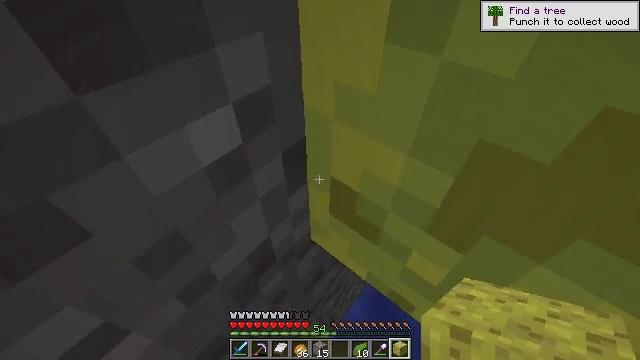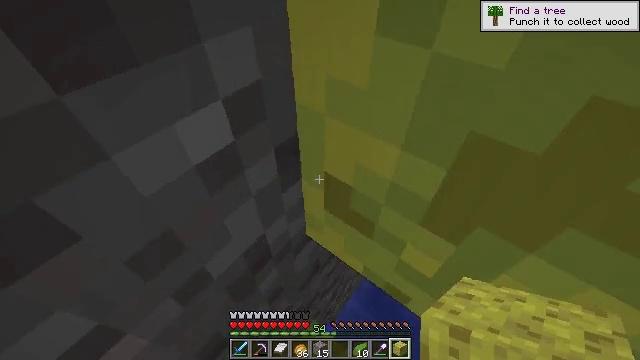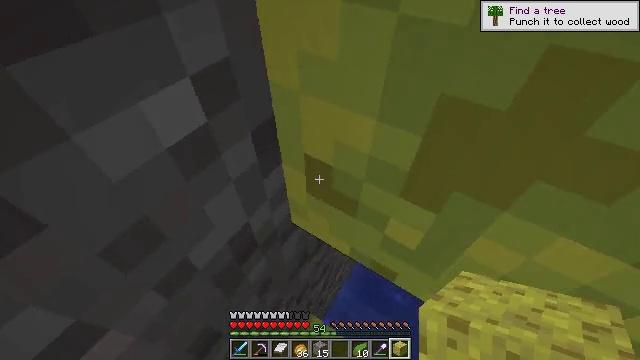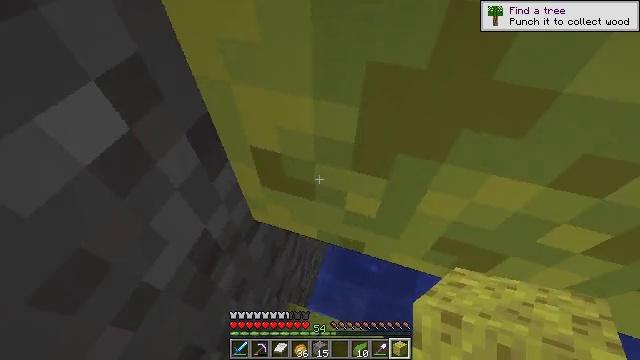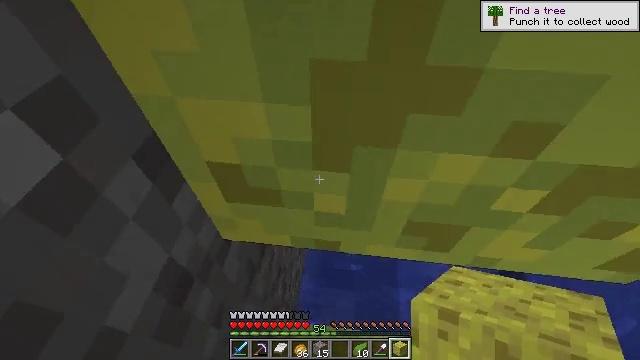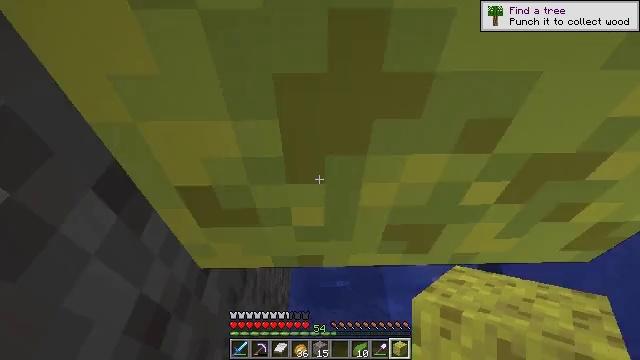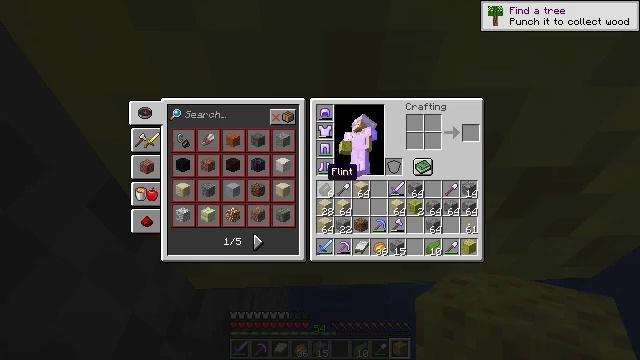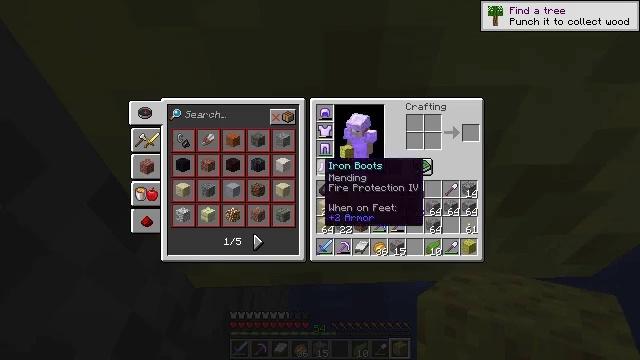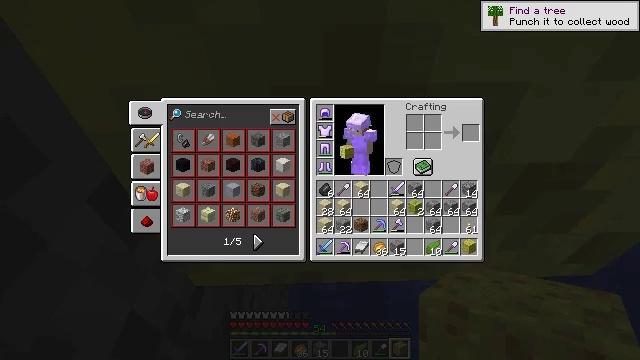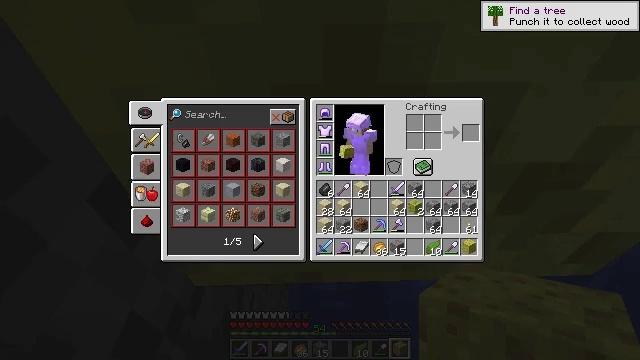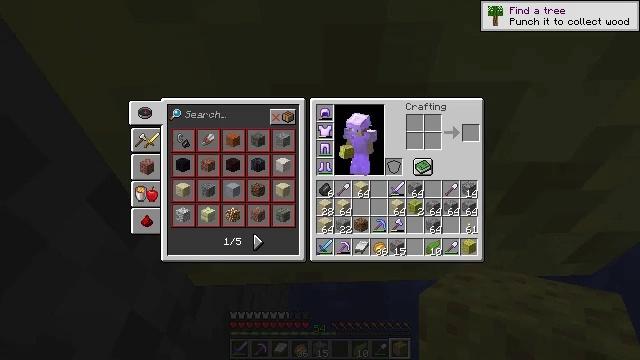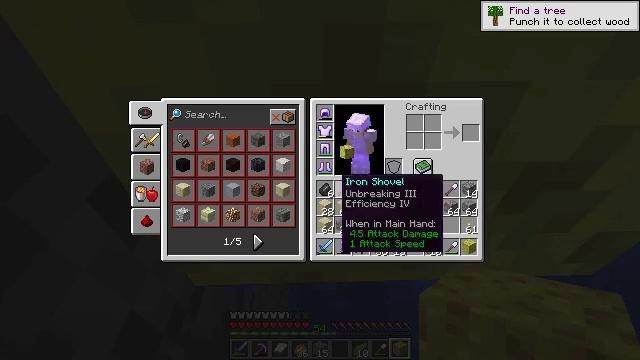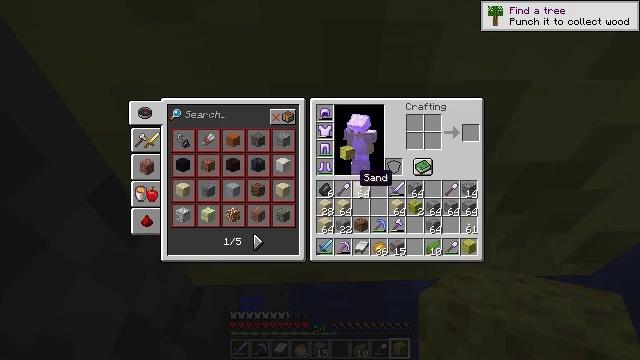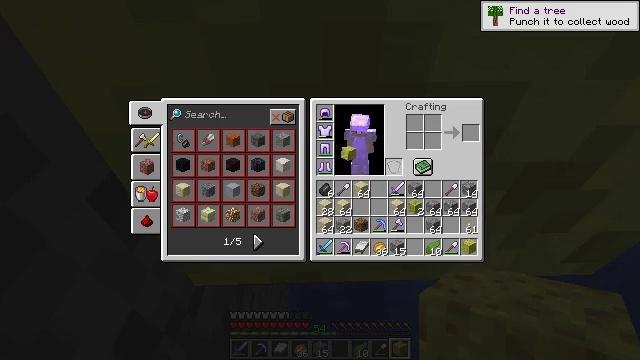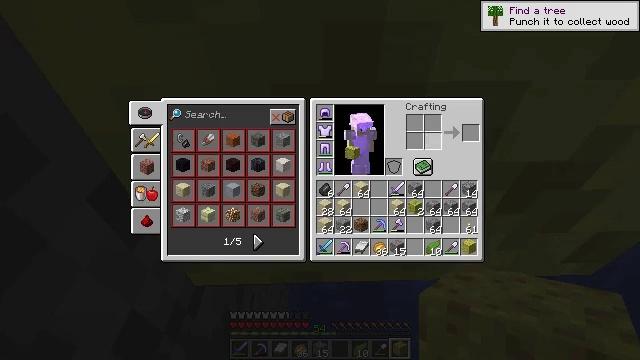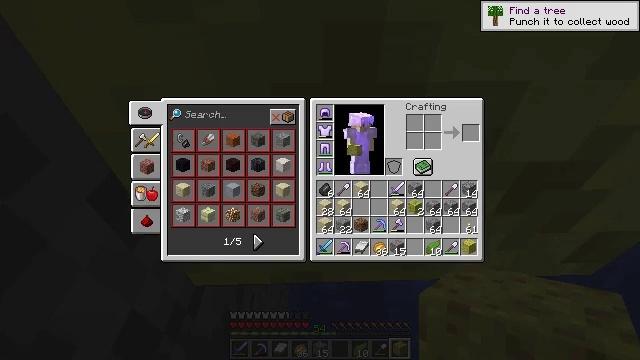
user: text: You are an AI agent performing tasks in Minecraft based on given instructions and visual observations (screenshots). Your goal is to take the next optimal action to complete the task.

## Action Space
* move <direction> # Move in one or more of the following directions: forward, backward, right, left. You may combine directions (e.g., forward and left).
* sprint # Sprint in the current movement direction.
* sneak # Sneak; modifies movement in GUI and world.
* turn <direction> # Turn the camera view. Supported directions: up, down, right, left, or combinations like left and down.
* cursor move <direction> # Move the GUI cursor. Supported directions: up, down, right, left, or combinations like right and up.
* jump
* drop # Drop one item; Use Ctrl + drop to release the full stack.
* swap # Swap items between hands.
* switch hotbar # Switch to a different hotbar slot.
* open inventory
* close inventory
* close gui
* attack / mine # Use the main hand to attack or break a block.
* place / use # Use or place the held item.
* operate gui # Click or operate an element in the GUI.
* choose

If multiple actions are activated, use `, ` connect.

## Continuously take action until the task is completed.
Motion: motion action
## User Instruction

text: Destroy the wet sponge to pick it up.
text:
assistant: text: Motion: move forward, turn right and down
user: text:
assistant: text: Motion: turn right and down
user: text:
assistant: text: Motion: turn right and down
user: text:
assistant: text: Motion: turn right and up
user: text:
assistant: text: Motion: turn right and up
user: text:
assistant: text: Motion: turn up, open inventory
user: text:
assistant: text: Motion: open inventory
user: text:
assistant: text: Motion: open inventory
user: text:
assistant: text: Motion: no_op
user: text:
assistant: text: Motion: cursor move right
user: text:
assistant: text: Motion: cursor move right and down
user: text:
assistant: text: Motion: cursor move right
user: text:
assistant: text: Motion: cursor move right and up
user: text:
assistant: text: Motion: cursor move right and up
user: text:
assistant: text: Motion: cursor move right
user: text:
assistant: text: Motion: no_op
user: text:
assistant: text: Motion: no_op
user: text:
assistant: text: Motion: no_op
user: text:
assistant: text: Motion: no_op
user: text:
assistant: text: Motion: no_op
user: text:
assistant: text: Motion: cursor move left and down
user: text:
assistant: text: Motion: cursor move down
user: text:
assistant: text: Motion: cursor move down
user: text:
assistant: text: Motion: cursor move down
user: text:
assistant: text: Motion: no_op
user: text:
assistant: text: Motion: no_op
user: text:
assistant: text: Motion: no_op
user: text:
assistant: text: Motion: no_op
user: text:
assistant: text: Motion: no_op
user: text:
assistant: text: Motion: no_op